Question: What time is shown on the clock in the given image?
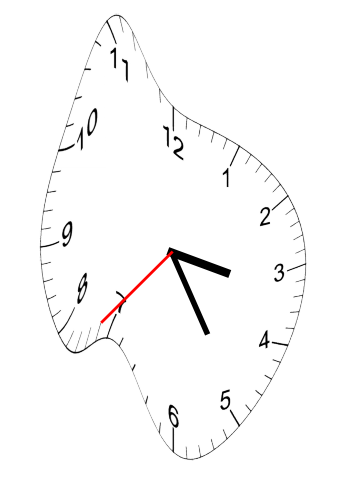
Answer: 03:24:37